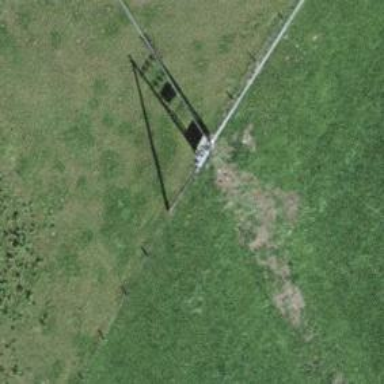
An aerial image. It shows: Minor power line.